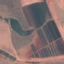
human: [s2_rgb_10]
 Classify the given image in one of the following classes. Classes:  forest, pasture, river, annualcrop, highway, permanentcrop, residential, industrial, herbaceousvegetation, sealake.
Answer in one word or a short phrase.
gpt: PermanentCrop